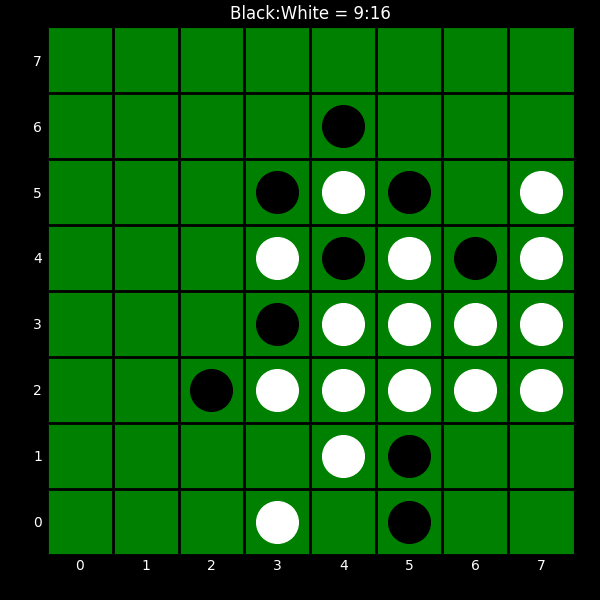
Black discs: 9
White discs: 16